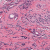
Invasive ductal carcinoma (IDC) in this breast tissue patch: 1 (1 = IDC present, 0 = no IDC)